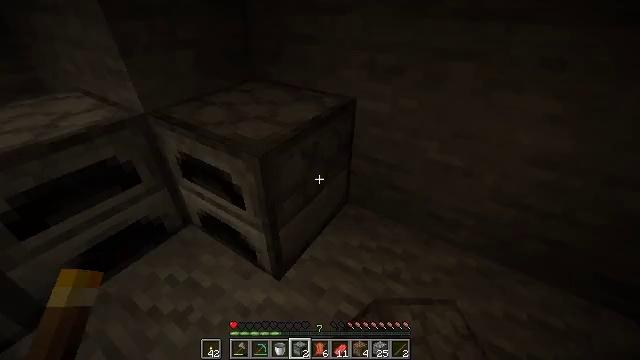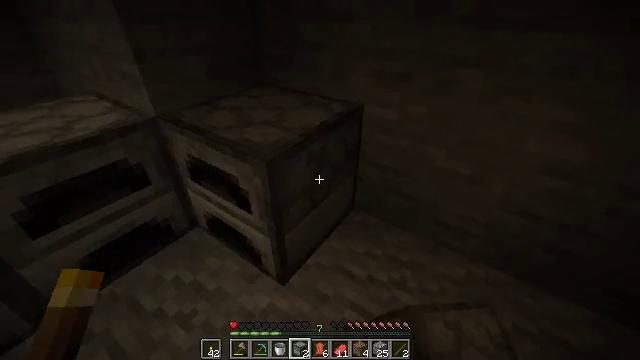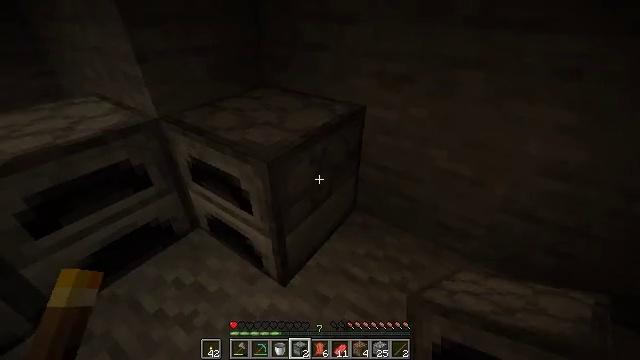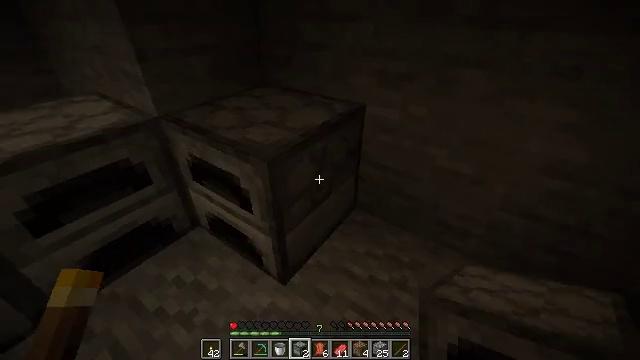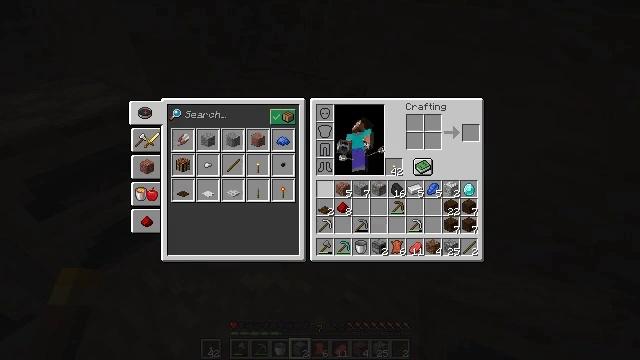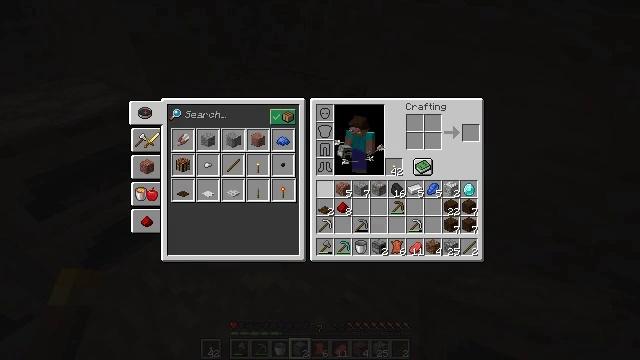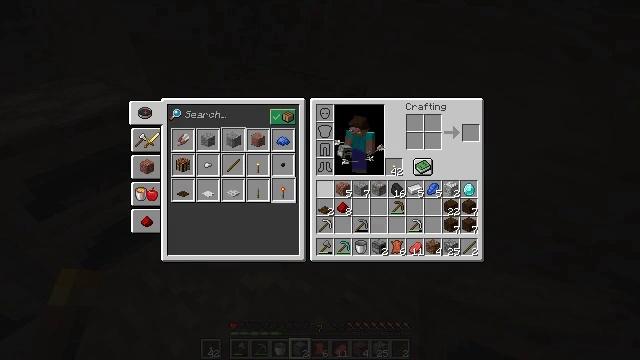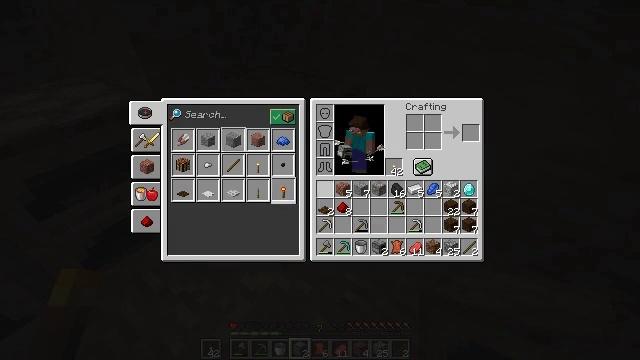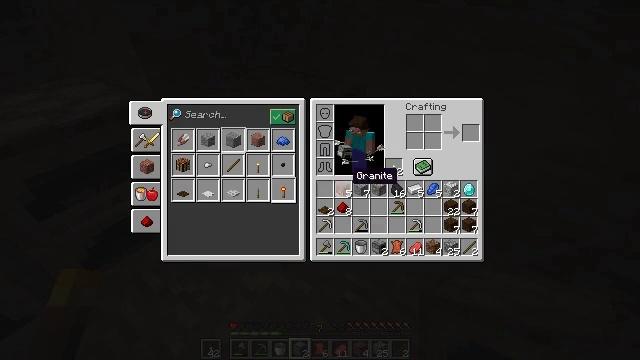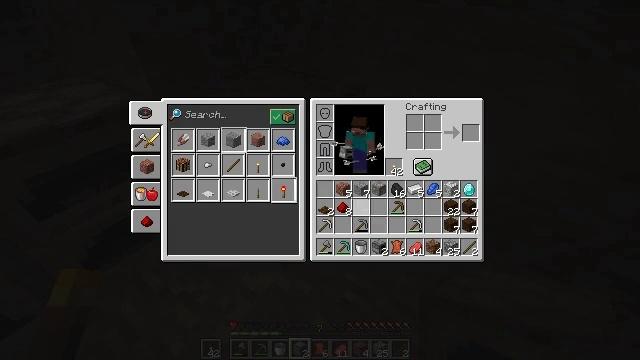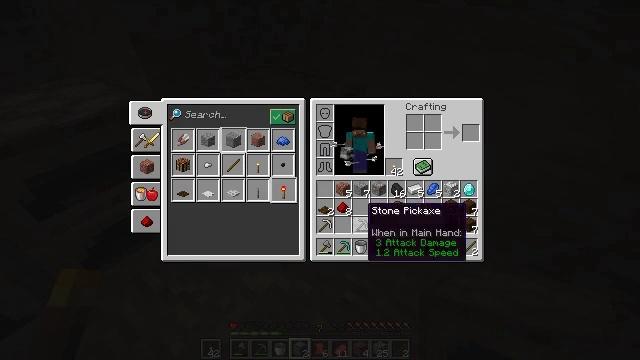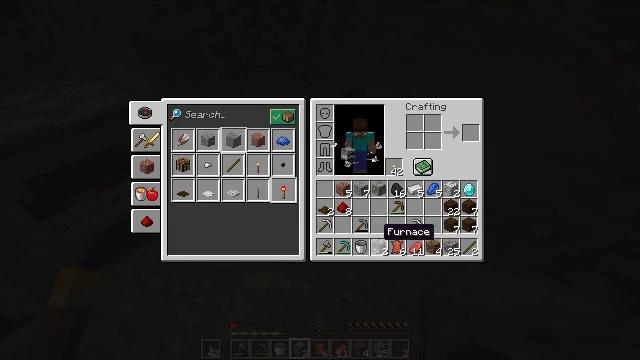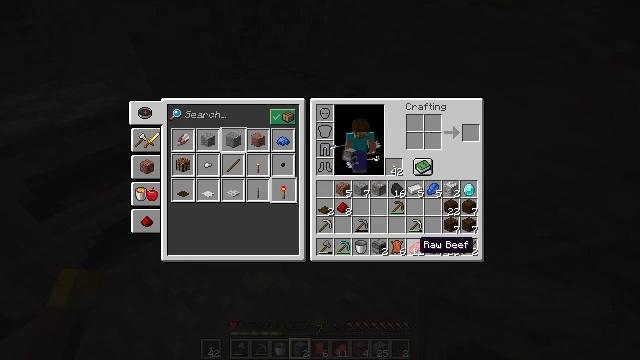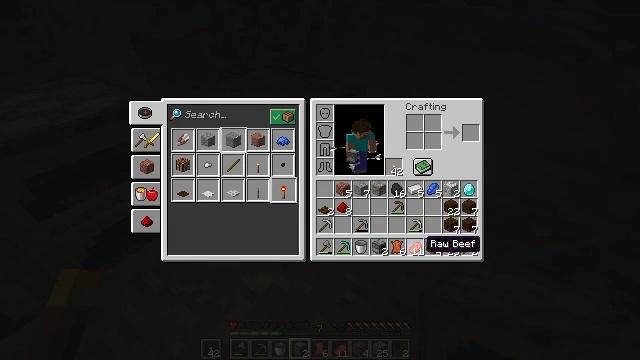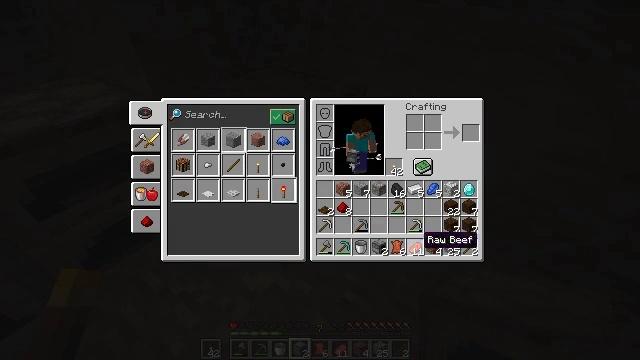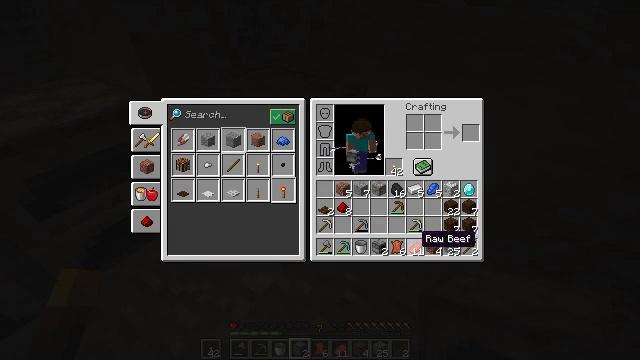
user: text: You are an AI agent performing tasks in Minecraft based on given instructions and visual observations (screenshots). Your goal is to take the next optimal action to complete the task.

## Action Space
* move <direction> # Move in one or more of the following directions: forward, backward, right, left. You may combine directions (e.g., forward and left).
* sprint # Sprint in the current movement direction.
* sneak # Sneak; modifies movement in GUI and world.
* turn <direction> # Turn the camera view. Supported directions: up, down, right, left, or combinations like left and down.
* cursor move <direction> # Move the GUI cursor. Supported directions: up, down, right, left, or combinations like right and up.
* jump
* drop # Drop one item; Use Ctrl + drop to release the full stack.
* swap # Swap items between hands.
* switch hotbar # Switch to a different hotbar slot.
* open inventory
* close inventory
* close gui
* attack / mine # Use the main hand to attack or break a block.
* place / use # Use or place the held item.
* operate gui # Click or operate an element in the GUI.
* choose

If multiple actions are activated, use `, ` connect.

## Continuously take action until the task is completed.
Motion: motion action
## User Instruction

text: Heat raw beef in the furnace to cook it.
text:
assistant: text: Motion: turn left and up
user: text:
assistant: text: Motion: no_op
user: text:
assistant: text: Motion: no_op
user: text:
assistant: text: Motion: turn down, open inventory
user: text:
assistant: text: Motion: open inventory
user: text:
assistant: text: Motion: open inventory
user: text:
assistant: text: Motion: no_op
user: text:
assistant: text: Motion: cursor move right
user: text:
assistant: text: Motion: cursor move right and down
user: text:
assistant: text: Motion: cursor move down
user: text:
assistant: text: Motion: cursor move right and down
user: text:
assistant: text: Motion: cursor move right and down
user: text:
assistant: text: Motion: cursor move right
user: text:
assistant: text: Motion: no_op
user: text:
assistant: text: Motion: no_op
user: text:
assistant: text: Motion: no_op
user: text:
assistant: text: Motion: no_op
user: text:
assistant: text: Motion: no_op
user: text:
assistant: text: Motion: no_op
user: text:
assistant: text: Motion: operate gui
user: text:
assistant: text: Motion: operate gui
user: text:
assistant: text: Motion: operate gui
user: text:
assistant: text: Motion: cursor move left and up
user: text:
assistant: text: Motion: cursor move left and up
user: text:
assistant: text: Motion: no_op
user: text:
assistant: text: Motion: no_op
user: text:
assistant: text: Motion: no_op
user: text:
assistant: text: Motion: no_op
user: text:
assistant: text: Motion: no_op
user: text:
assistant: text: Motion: operate gui